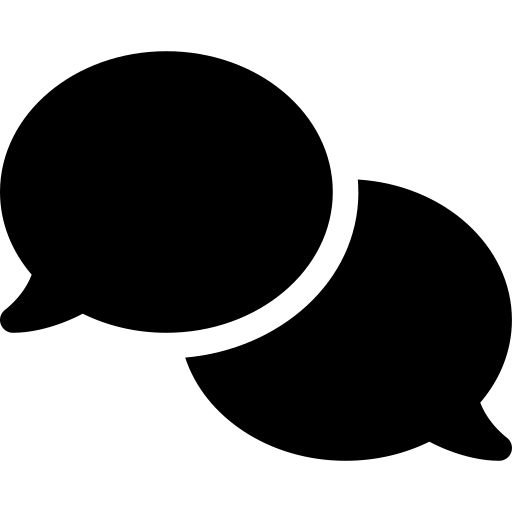
Tags: icon, FontAwesome, fa-icon, solid, comments